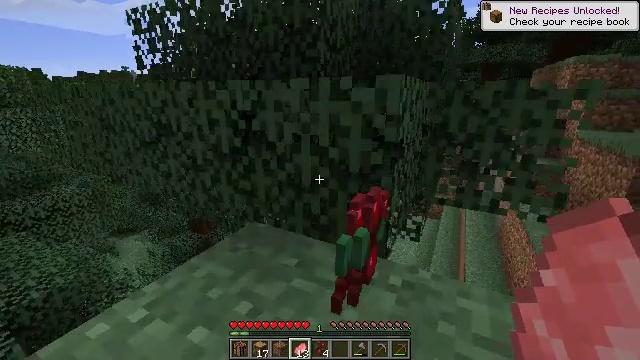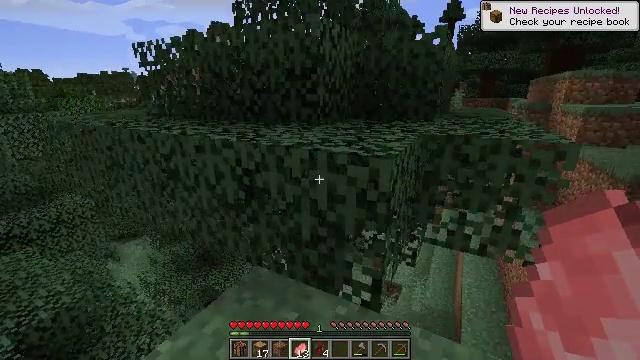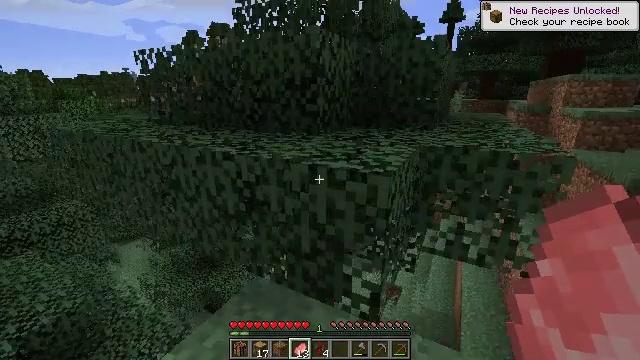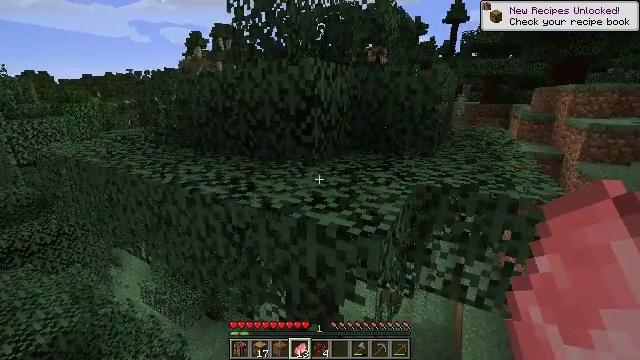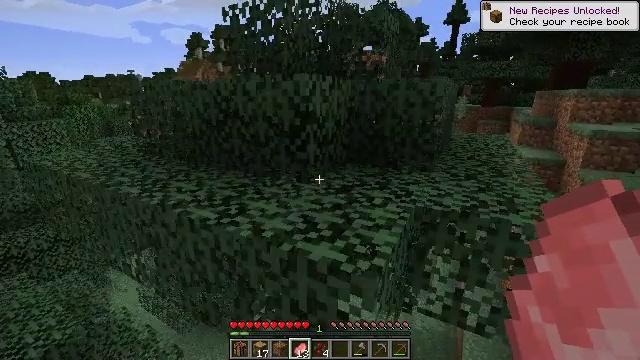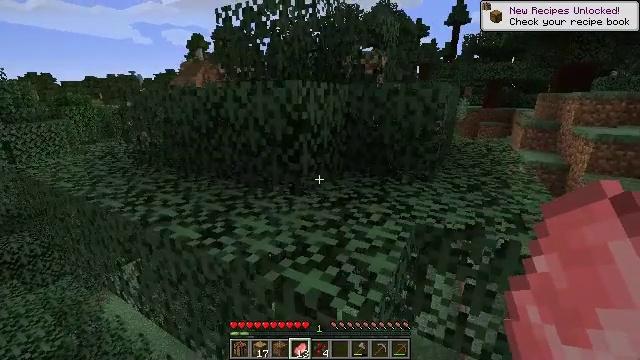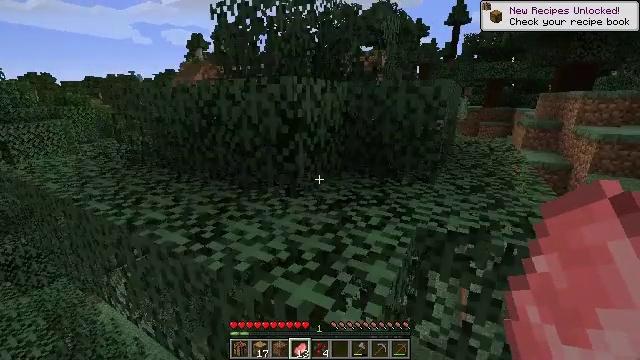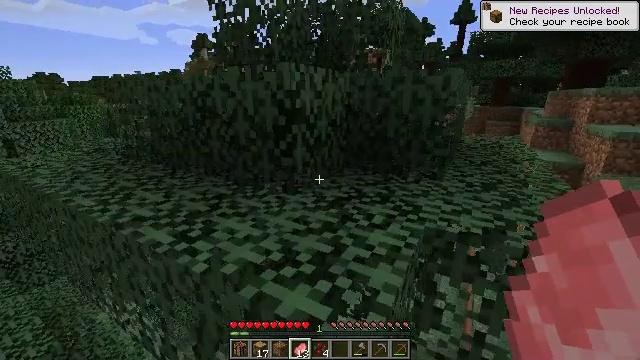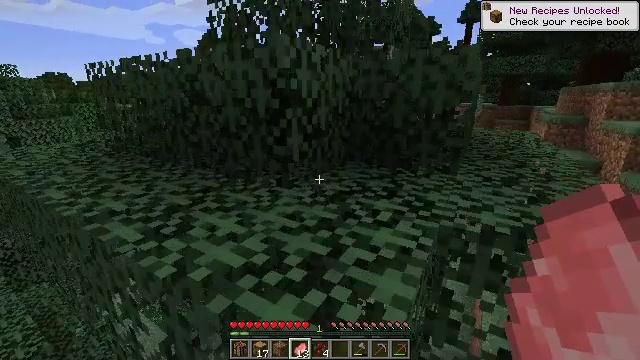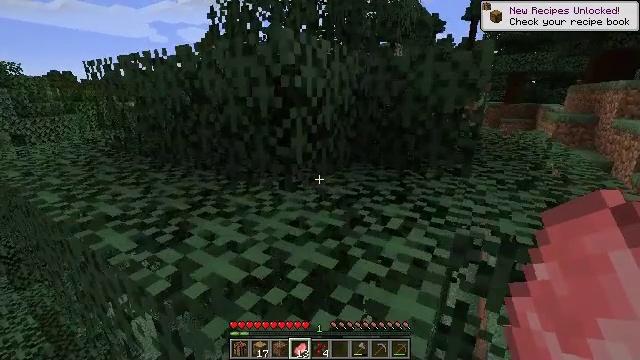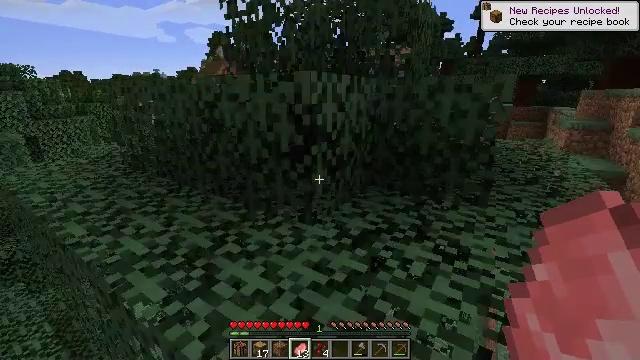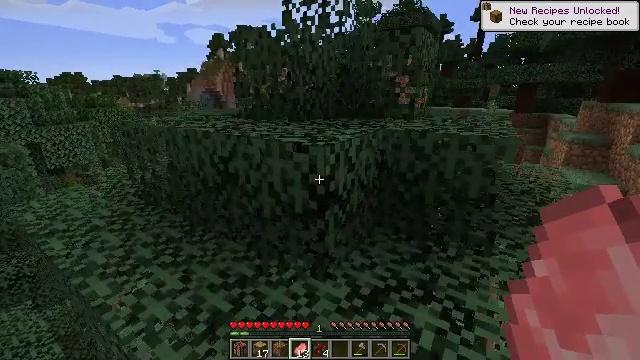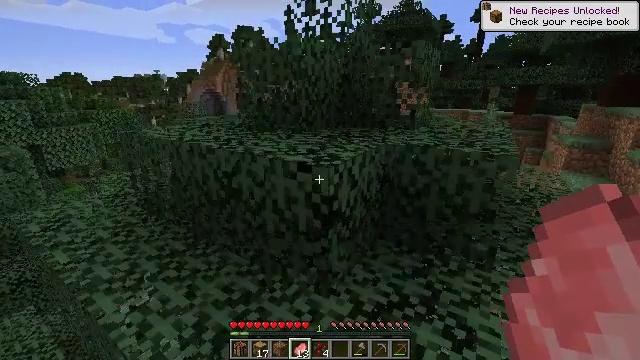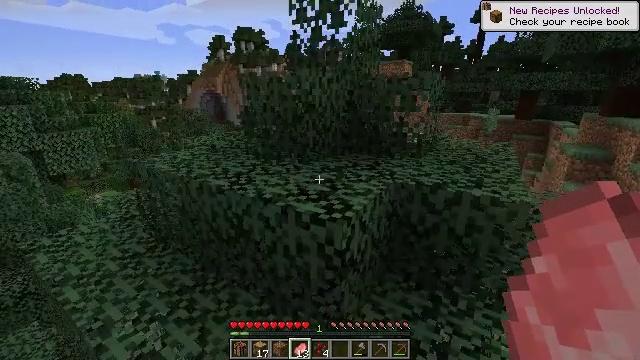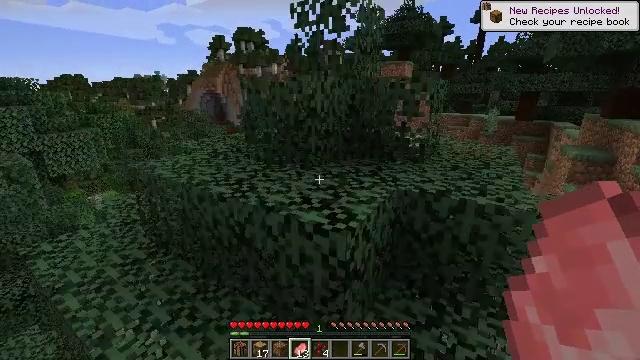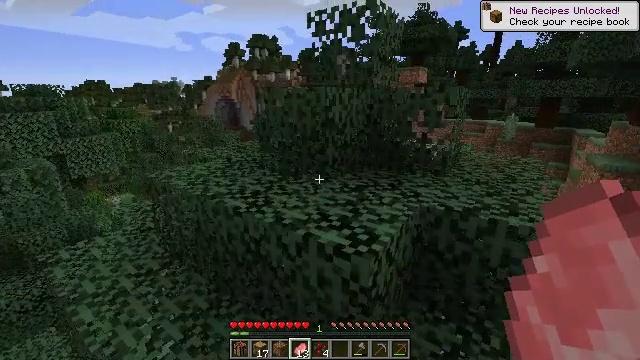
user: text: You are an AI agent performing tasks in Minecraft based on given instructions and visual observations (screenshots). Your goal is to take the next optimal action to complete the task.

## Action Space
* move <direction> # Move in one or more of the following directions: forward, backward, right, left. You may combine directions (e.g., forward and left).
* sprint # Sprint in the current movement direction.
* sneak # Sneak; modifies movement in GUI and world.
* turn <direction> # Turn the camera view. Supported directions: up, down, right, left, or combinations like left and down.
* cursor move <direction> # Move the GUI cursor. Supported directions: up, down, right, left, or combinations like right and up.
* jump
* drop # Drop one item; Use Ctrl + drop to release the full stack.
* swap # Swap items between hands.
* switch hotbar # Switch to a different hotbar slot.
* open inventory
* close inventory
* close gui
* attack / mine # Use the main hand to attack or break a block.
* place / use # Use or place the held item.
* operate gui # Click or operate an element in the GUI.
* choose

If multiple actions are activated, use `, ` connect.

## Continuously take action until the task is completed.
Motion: motion action
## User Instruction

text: Break the purple bed to move it.
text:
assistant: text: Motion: move forward, jump
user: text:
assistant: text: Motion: move forward, jump
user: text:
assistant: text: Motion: move forward, jump
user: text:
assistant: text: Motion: move forward, jump
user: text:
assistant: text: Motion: move forward, jump
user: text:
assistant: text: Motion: move forward
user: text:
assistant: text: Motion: move forward
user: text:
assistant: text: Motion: move forward, turn left
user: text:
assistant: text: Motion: move forward
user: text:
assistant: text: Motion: move forward, turn left, jump
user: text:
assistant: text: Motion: move forward, jump
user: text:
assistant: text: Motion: move forward, jump
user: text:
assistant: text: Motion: move forward, jump
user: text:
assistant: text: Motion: move forward
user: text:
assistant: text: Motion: move forward and move left, turn left and up
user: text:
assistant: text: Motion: move forward and move left
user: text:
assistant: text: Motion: move forward and move left
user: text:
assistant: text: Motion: move forward and move left
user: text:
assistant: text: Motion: move forward and move left
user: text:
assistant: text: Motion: move forward and move left
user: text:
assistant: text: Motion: move forward and move left, jump
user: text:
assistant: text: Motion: move forward, jump
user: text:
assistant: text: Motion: move forward, jump
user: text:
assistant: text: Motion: move forward, jump
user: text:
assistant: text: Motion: move forward, jump
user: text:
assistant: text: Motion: move forward, jump
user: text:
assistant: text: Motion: move forward, jump
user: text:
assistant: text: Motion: move forward, jump
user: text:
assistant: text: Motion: move forward, jump
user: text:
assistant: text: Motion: move forward, jump